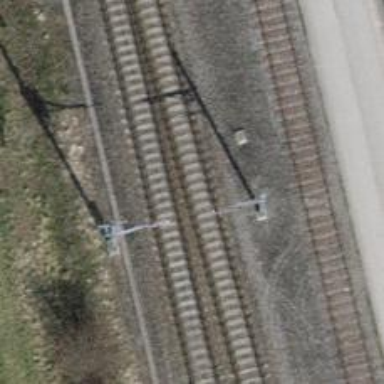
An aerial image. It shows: Single-track electrified railway with contact line.